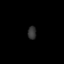
Tissue: lung
Cell type: Epithelial cells
Senescence score: 0.2362
Nuclear area (px): 106
Mean DAPI intensity: 51.877